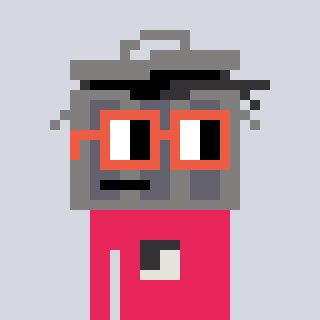
a pixel art character with square orange glasses, a trashcan-shaped head and a redpinkish-colored body on a cool background